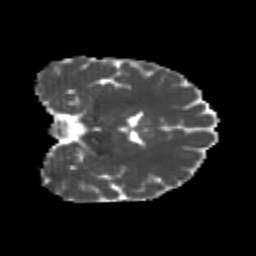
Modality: MD
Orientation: coronal
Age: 23
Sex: female
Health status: healthy
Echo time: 0.074 s